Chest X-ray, AP view. Patient: 28 years old, sex F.
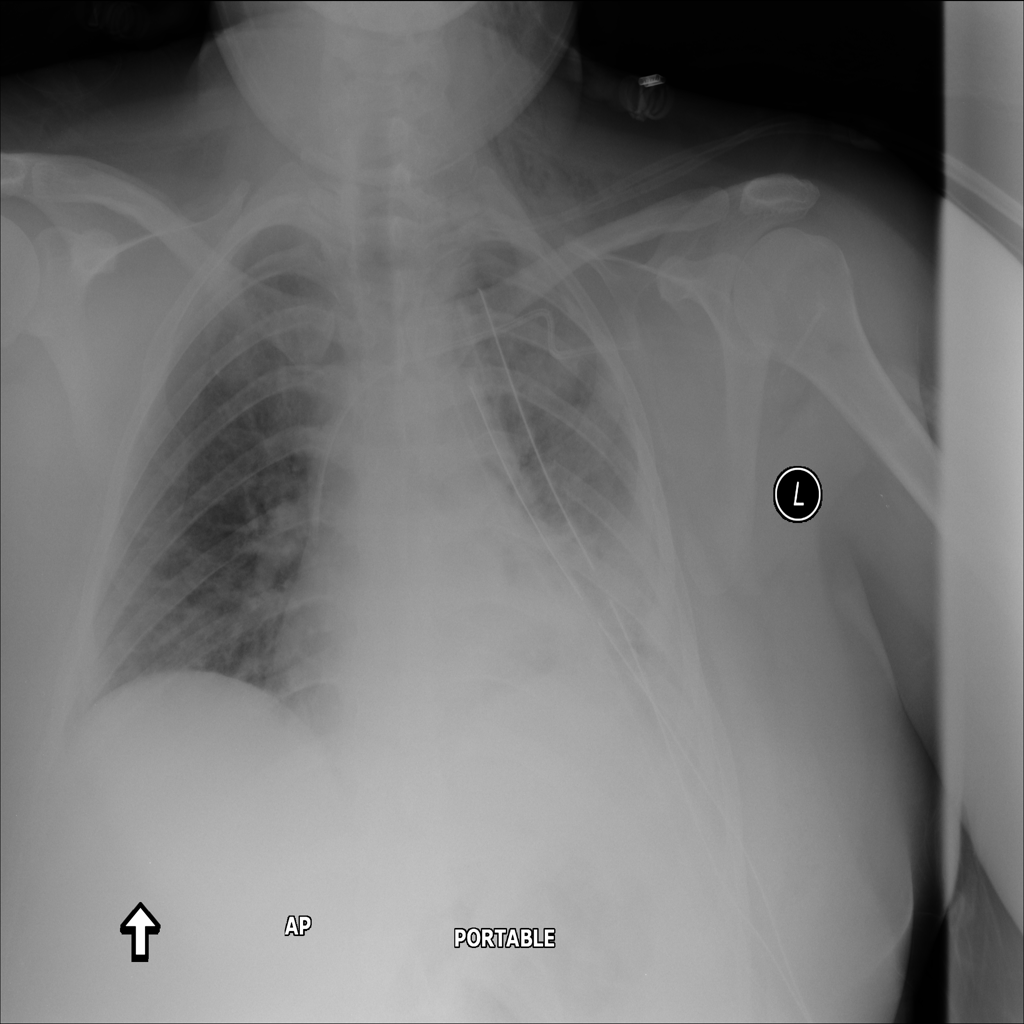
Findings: Atelectasis